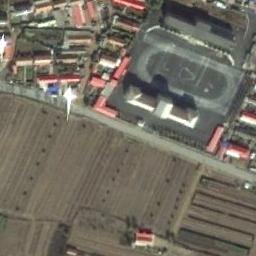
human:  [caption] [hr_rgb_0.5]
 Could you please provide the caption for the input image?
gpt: There are many buildings next to the ground track field .

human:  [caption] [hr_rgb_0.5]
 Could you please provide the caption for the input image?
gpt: The ground track field is surrounded by some buildings and a farmland is next to the ground track field .

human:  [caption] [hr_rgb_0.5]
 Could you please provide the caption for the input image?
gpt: There is a trail around the track .

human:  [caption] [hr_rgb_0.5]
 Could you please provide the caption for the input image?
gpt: Track and field are next to residential areas and bare land .

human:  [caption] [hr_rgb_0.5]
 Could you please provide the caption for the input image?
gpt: There are some red buildings and farmlands beside the ground track field .